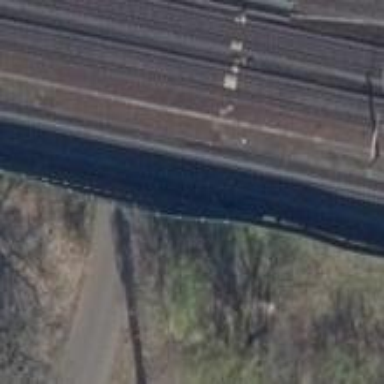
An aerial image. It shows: Railway bridge.